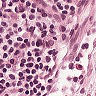
Metastatic tissue present: no